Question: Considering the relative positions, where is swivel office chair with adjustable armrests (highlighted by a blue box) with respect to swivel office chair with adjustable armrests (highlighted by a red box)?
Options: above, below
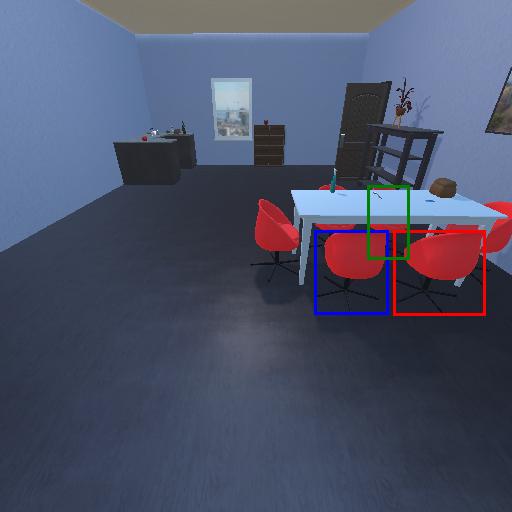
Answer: above